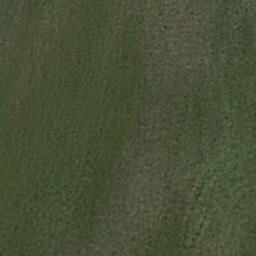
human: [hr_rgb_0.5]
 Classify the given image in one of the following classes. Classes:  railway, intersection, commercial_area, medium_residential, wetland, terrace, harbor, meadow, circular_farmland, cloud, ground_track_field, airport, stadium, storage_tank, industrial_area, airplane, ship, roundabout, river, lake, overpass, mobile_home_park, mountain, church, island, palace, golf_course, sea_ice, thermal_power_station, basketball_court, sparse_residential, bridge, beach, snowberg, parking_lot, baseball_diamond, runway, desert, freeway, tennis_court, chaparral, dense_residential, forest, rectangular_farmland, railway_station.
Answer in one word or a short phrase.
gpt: meadow